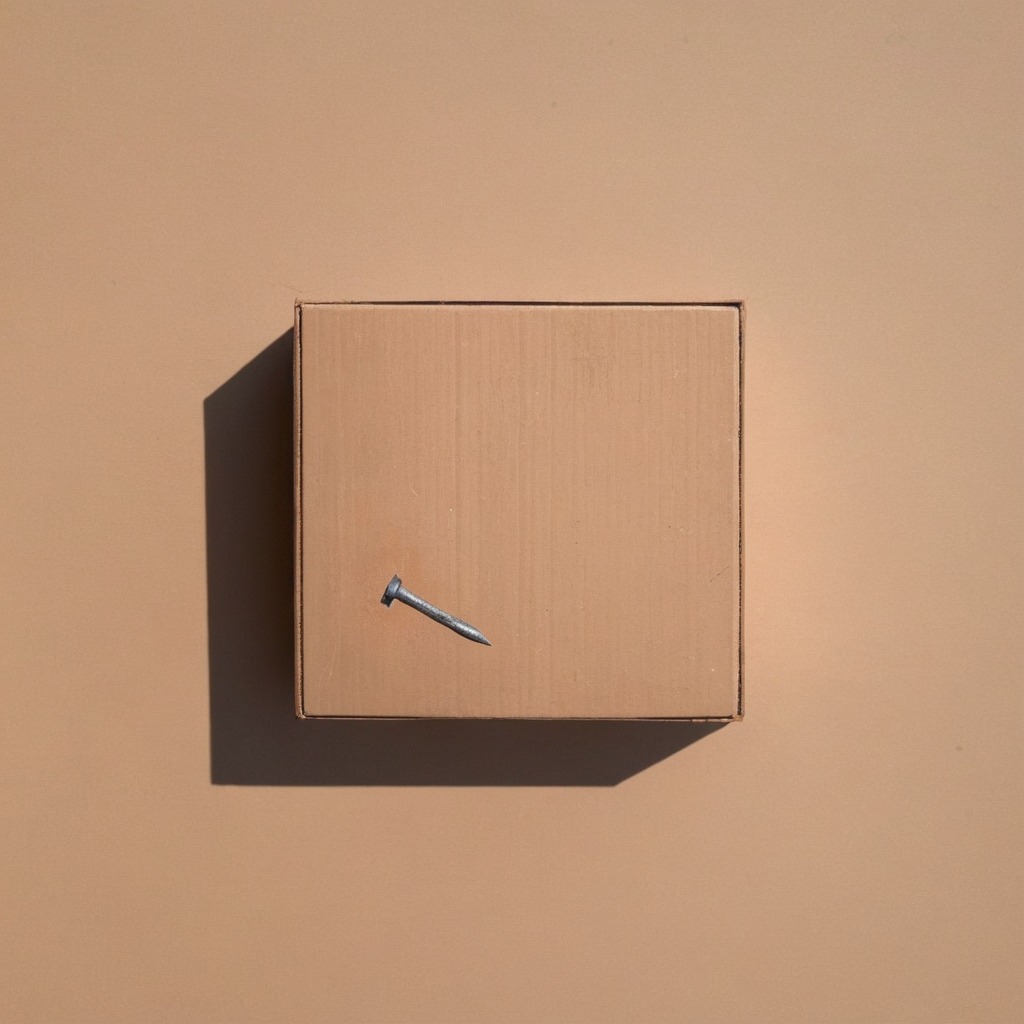
A iron nail is lying on a clean dry cardboard box surface in an outdoor workshop during daytime bright natural light soft shadows slightly creased but